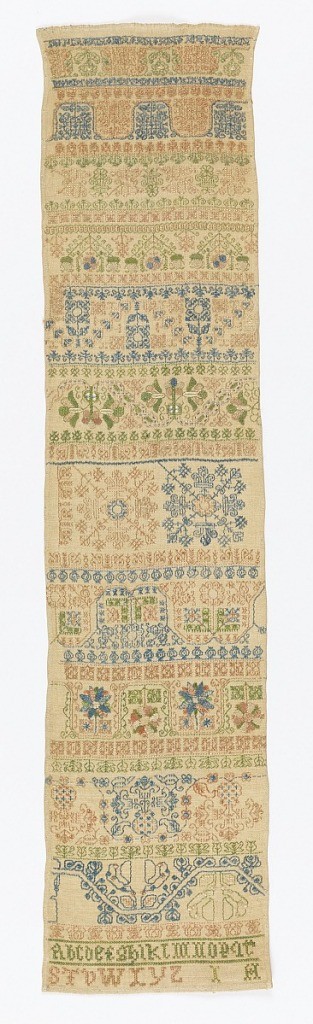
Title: Sampler
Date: late 17th century
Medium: silk embroidery, linen foundation Technique: double running, cross and surface buttonhole stitches on plain weave
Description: Eleven cross borders of floral and geometric ornament; alphabet and "I. H."